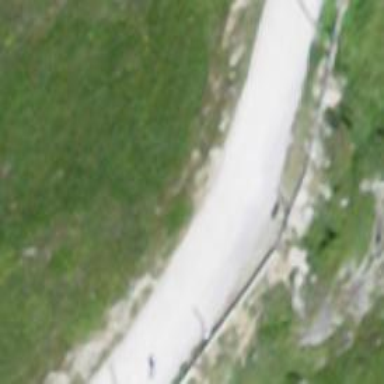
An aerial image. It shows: Track with grade2 surface. It is downhill ski run.